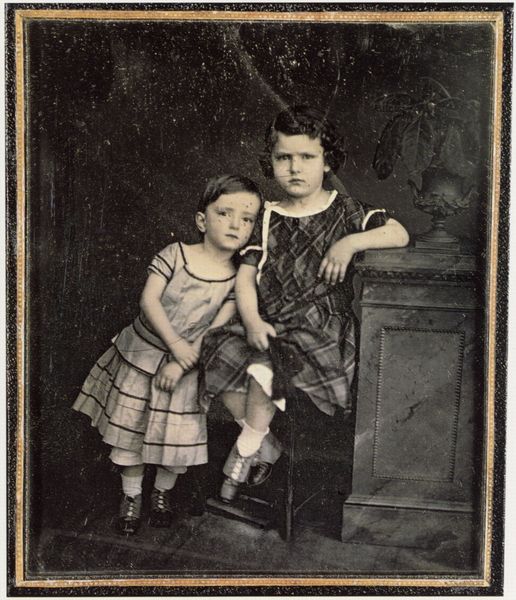
Titel: Die Söhne Alfred (1853-1906) und Bruno Stelzner (1851-1874)
Künstler: Carl Ferdinand Stelzner
Standort: Hamburg
Institution: Museum für Kunst und Gewerbe
Schlagwörter: dunkel, schatten, weiß, mädchen, sitzen, blume, frisur, geste, grau, kariert, kleid, kleider, licht, schwarz, stuhl, säule, blick, karo, alt, arm, arme, augen, blicke, böse, falten, gesicht, rahmen, sockel, bild, hände, innenraum, portrait, porträt, haare, pose, familie, innen, kind, paar, pflanze, lippen, locken, kinder, vase, blumentopf, schrank, zwei, parkett, schuhe, linien, beleuchtung, hocker, schemel, ernst, grimmig, gestreift, mimik, socken, junge, geschwister, schwestern, foto, fotografie, photographie, karos, strümpfe, doppelportrait, doppelporträt, fotorealismus, gefäß, knabe, schwarzweiss, koloriert, posieren, stiefel, kleidchen, photo, flecken, verschränkt, scwarz, pokal, anlehnen, fotographie, aufnahme, knick, auflehnen, studio, kratzer, knicke, base, vse, fotograf, fotograph, phozo, studiofotografie, mittelformat, verknickt, geschwisterpaar, lkinder